二年级 · 变换几何
下面运动中属于旋转运动的是（ ）。
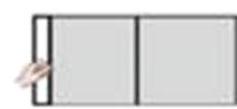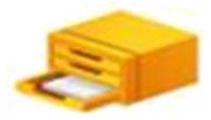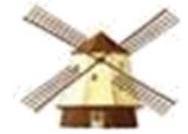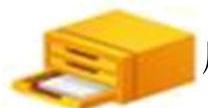
A.

B.

C.

答案: C
解析: $\mathrm{C}$

【分析】平移是指在平面内将一个图形上的所有点都按照某个直线方向做相同距离的移动, 这样的图形运动叫做图形的平移运动; 旋转是指在平面内将一个图形绕一点按某个方向转动一个角度, 这样的运动叫做图形的旋转; 据此解答。

【详解】A.

属于平移运动;

B.

属于平移运动;

C. \$ \qquad \$属于旋转运动;

故答案为: C

【点睛】此题考查了平移和旋转的意义及在实际当中的运用, 要熟练掌握它们之间的相同点和不同点进行解答。